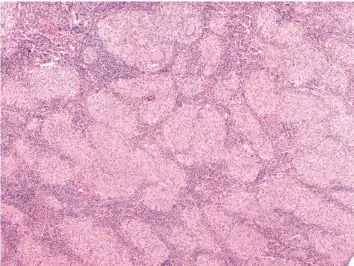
(a) Abolished microarchitecture and epitheloid granulomas of the sentinel node from the left groin. Hematoxylin and eosin staining (H&E) x50.
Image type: pathology (h&e)